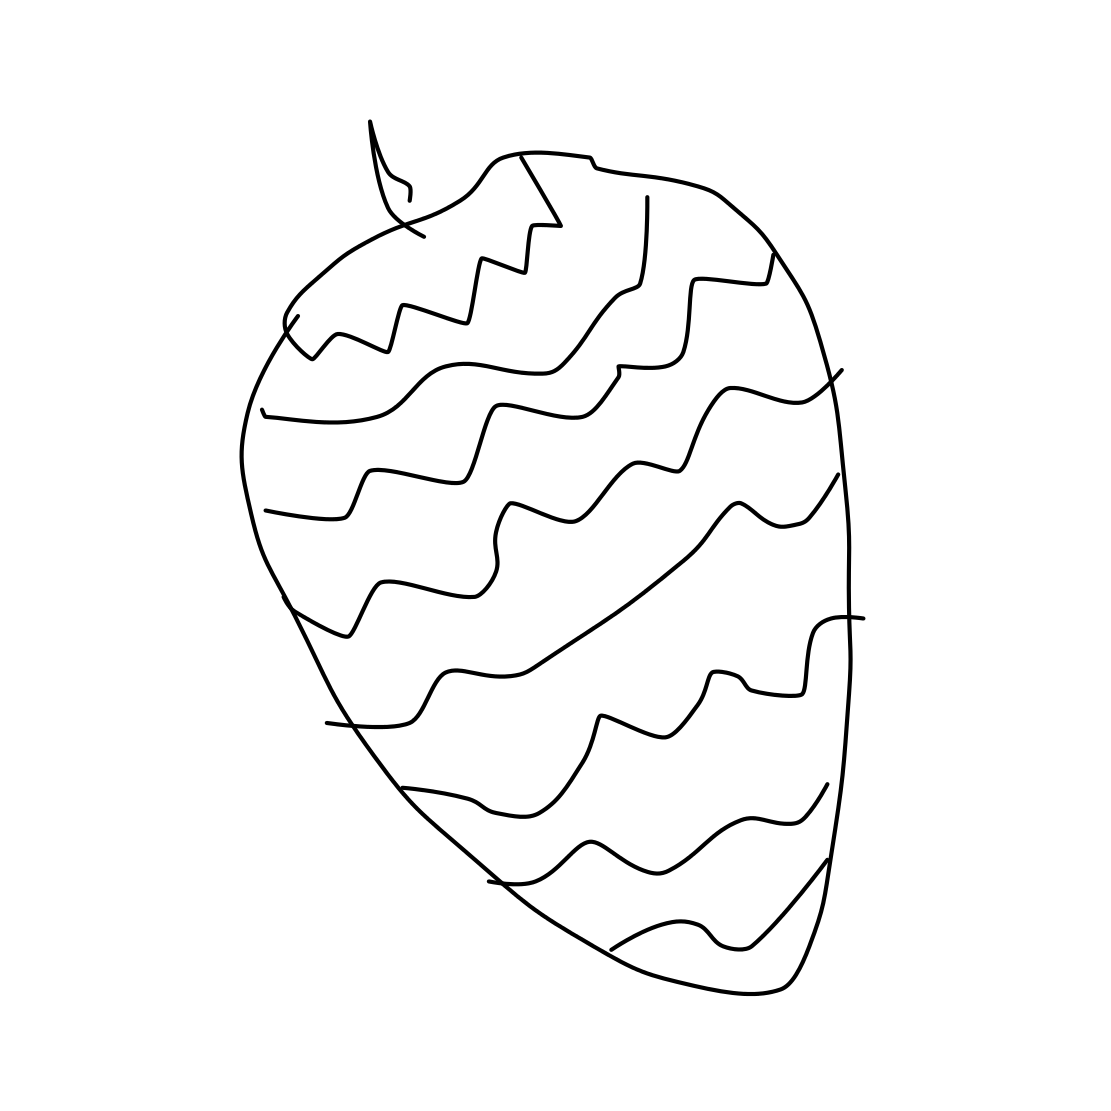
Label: strawberry